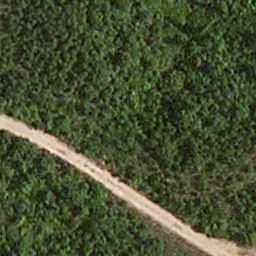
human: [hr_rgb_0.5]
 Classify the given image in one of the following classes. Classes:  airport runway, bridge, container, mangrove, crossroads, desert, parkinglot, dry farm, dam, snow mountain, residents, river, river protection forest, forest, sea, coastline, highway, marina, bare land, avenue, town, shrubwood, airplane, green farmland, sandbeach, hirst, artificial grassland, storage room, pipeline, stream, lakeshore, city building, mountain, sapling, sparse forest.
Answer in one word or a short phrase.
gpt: avenue